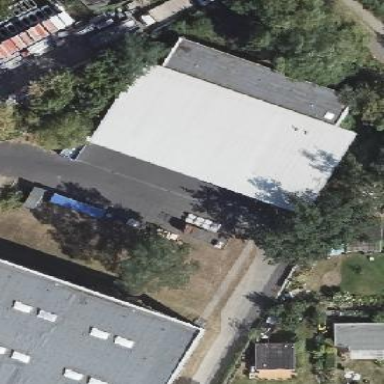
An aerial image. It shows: Warehouse.